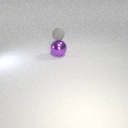
large purple metal sphere below small gray rubber sphere